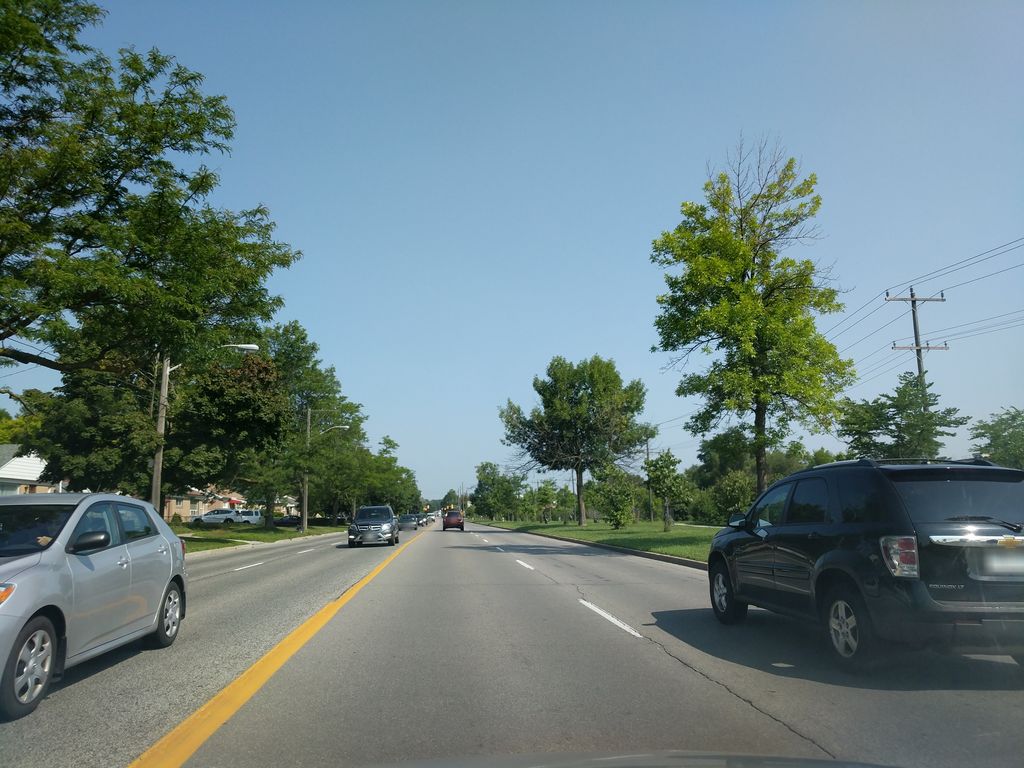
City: toronto